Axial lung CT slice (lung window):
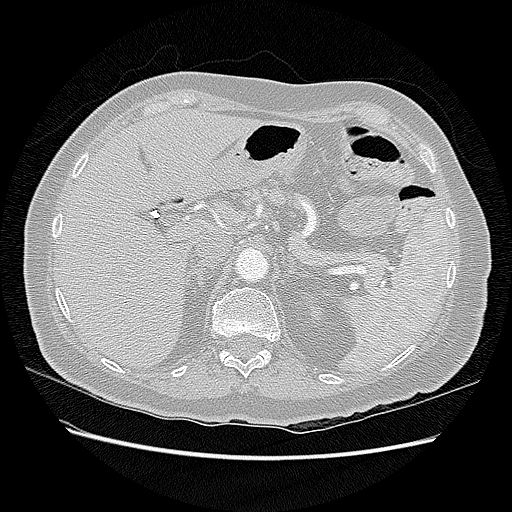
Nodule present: no